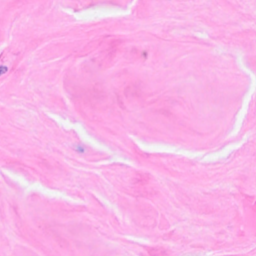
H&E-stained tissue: Breast